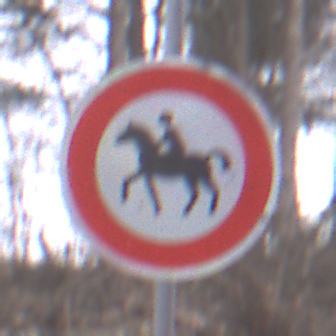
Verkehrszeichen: VerbotReiter
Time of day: Midday
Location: Outdoor (Nature)
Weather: Overcast
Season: Autumn
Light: Natural